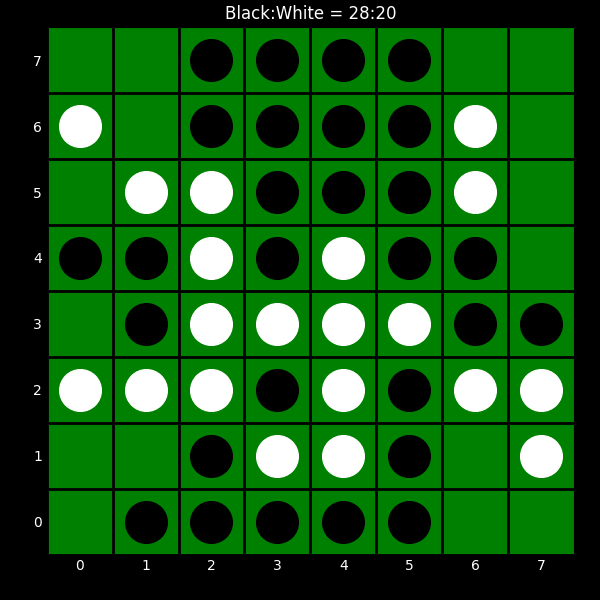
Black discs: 28
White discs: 20